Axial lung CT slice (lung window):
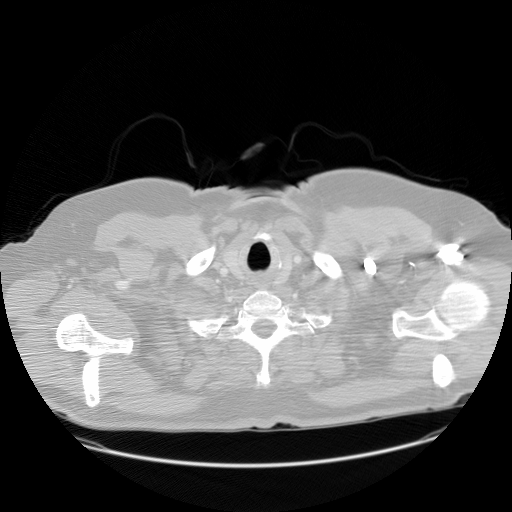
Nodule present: no